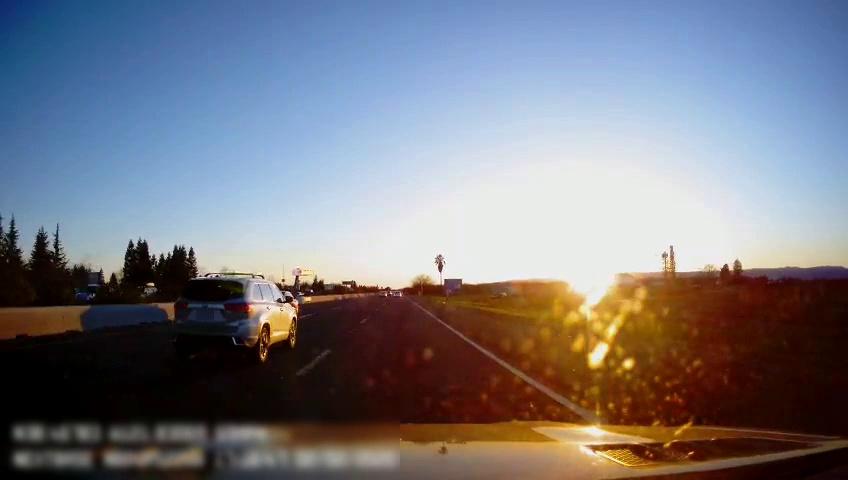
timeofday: Day
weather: Sunny
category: Drivable Space
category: Vehicles | Car
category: Vehicles | SUV
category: Lanes | Alternate Lane
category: Lanes | Alternate Lane
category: Lanes | Current Lane
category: Lanes | Alternate Lane
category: Traffic | Signs